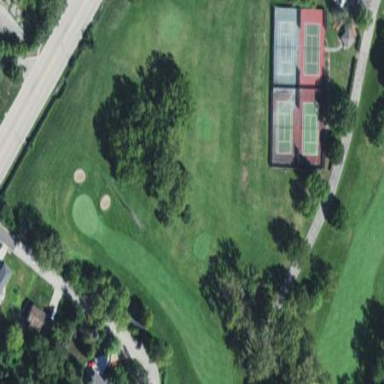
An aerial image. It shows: Grassy area used as driving range for golf.